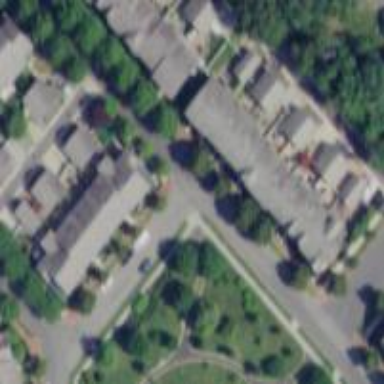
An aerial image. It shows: Terrace building.